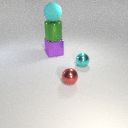
large purple metal cube below large green metal cylinder